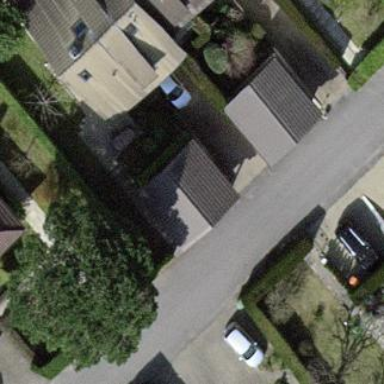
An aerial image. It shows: Garage.